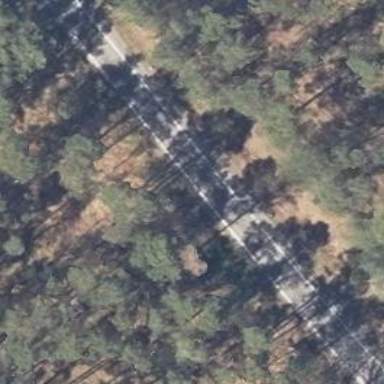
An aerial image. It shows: Tertiary road with asphalt surface.